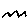
Label: zigzag